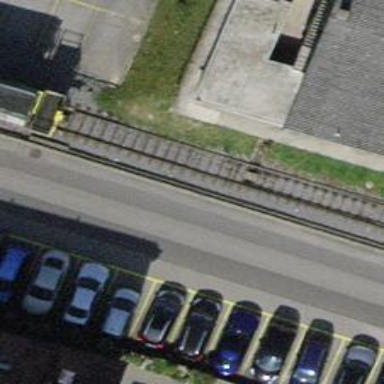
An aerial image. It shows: Railway switch.